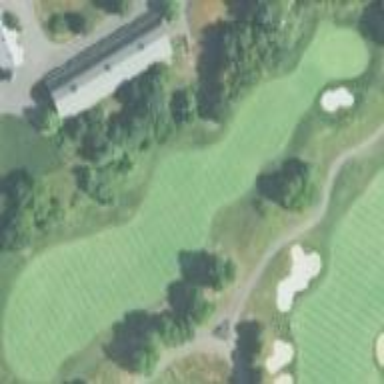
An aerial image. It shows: Grassy area designated as golf fairway.